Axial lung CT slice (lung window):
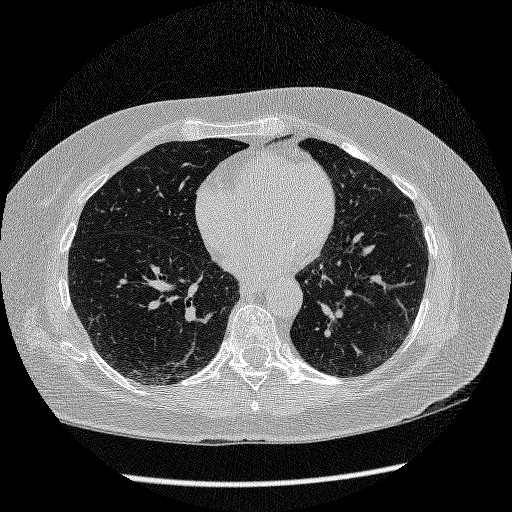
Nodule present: no